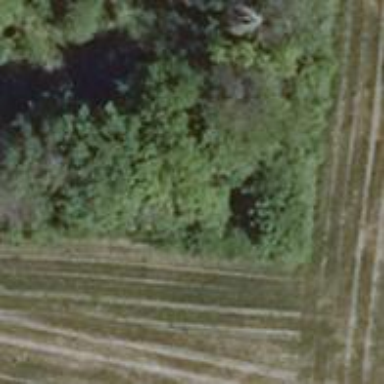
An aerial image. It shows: Row of deciduous broadleaved trees.